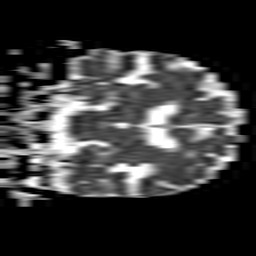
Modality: ADC
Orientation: coronal
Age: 80
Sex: female
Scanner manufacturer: philips
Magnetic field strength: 1.5 T
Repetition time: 3.406 s
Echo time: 0.06922 s